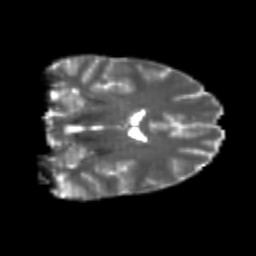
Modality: T2w
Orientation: coronal
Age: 22
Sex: female
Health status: healthy
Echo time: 0.074 s